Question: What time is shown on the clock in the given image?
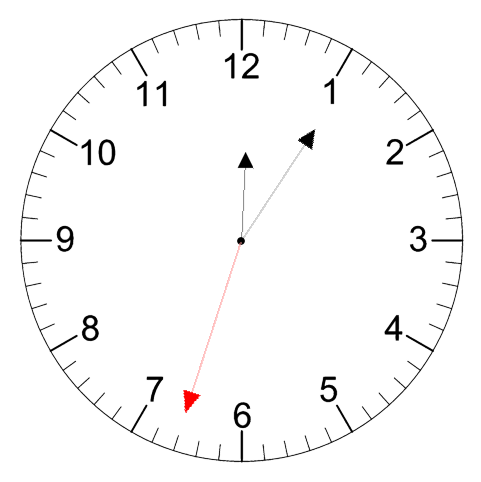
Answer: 12:05:33